Question: I've got a split-view application. When in Portrait orientation, there is a popover, it has a title "Root View Controller", how can I change it? moreover, how to skip popover when I select a cell? thanks. Here is the screenshot:

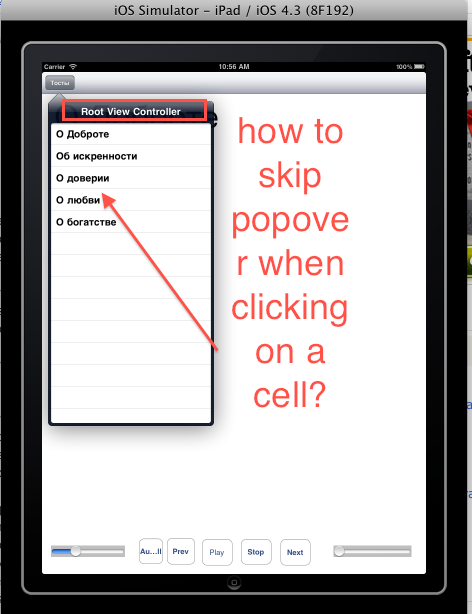
Answer: Find the view controller that will be the master view in the UISplitViewController and set the title in the viewDidLoad method like this:
'''
self.title = @"Set Title";
'''
Since the master view will eventually modify the detail view you can place a method in the detail view controller to dismiss the UIPopoverController after you select a row. Below is an example.
So in DetailViewController(Detail View) implement a method like this
'''
- (void)setDetailDescription:(NSString *)text {
// Put code to update the detail view here
[self.popoverController dismissPopoverAnimated:YES];
}
'''
And then in your RootViewController(Master View) implement this code
'''
- (void)tableView:(UITableView *)tableView didSelectRowAtIndexPath:(NSIndexPath *)indexPath
'''
{
'''
DetailViewController *dc = [self.splitViewController.viewControllers objectAtIndex:1];
[dc setDescription:@"Update detail view"];
'''
}
Take note that your setup will vary so you will have to adapt this code to your project.